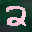
Label: 2